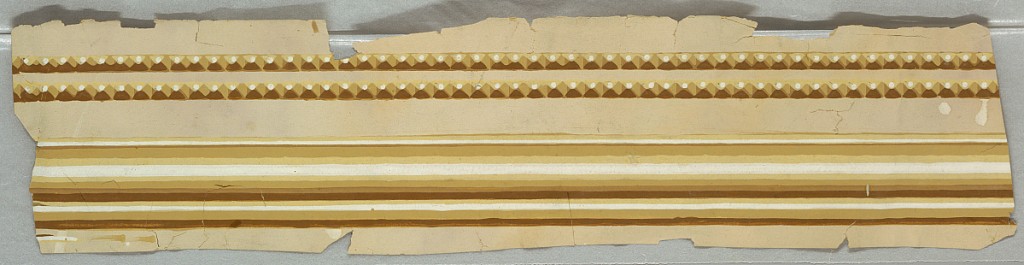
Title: Border
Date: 1860–1900
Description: Borders, polished colors.  All with beading, some marbleized.